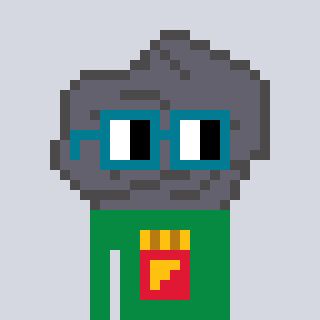
a pixel art character with square dark green glasses, a rock-shaped head and a green-colored body on a cool background